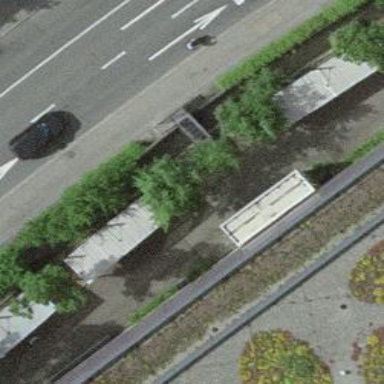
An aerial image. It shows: Footway with metal surface.